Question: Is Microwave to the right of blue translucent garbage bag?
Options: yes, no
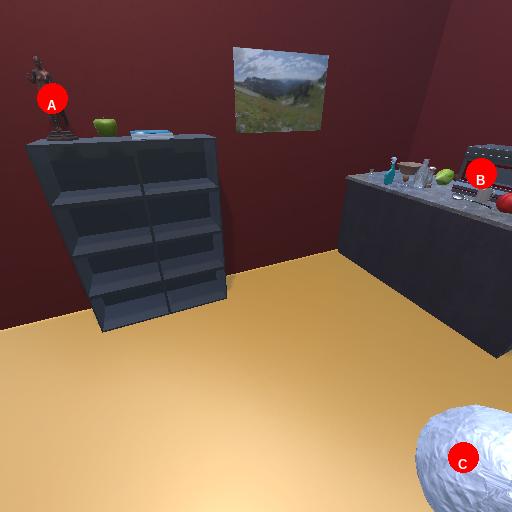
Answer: yes